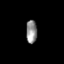
Tissue: lung
Cell type: Others
Senescence score: 0.2136
Nuclear area (px): 255
Mean DAPI intensity: 139.039